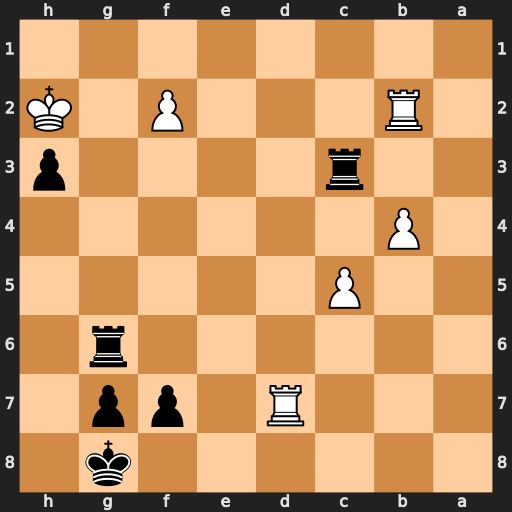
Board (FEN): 6k1/3R1pp1/6r1/2P5/1P6/2r4p/1R3P1K/8
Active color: b
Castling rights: -
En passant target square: -
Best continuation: Rg2+ Kh1 Rc1+ Rd1 Rxd1#